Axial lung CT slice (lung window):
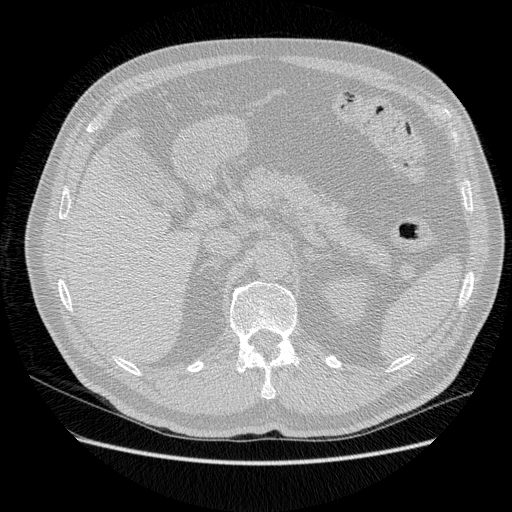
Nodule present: no